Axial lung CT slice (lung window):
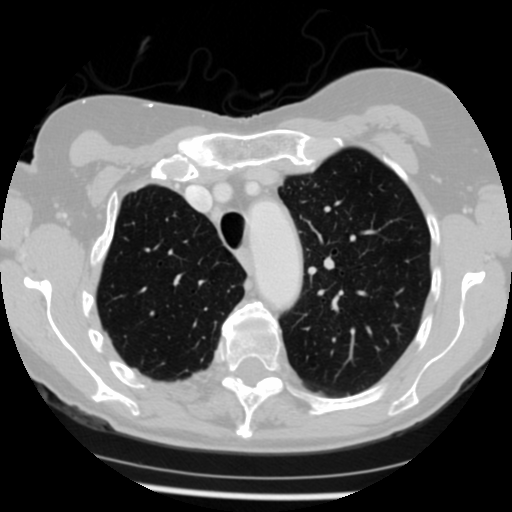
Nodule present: no